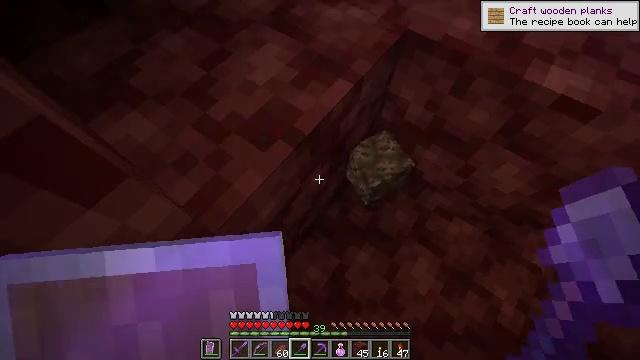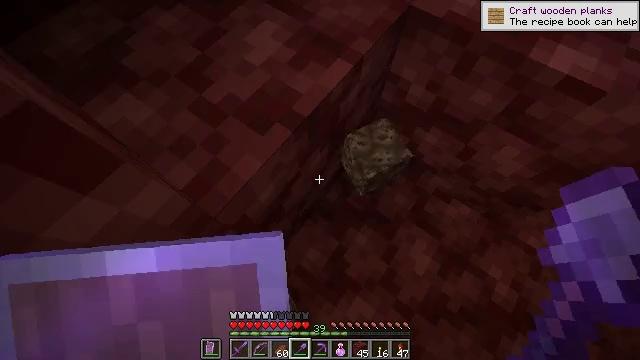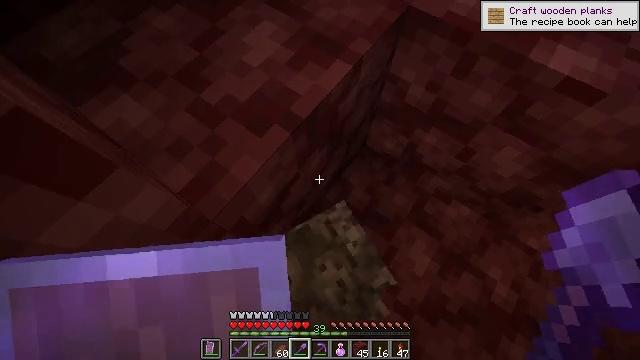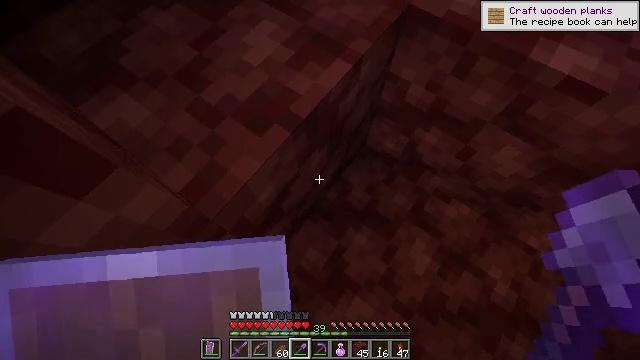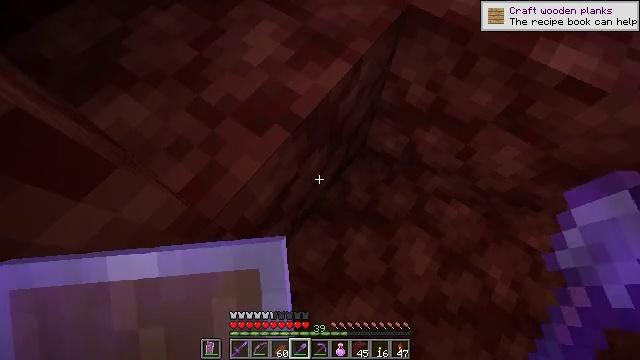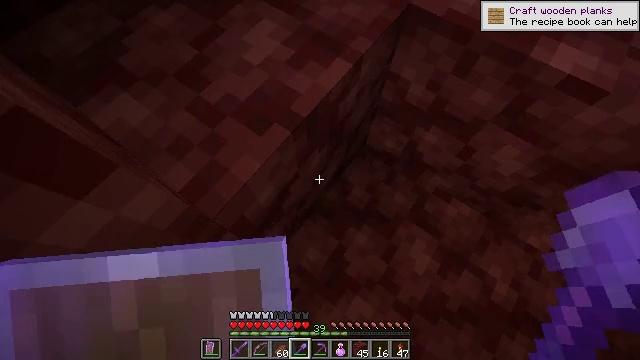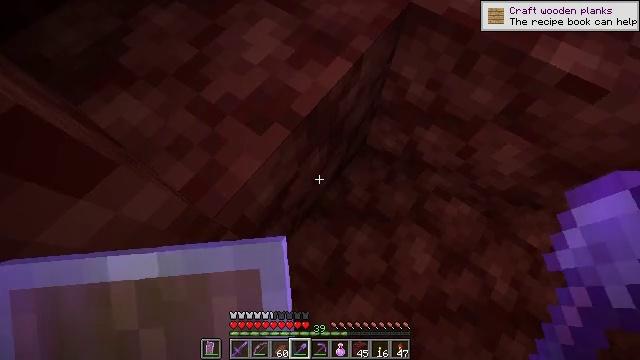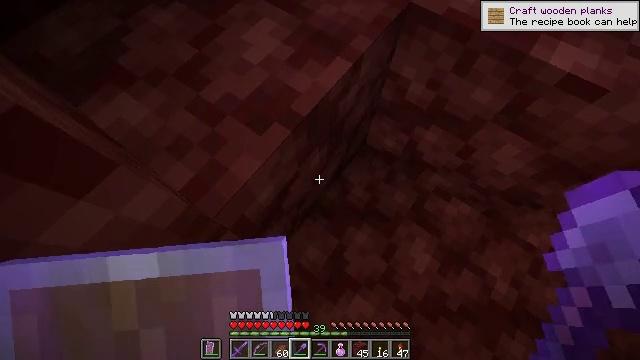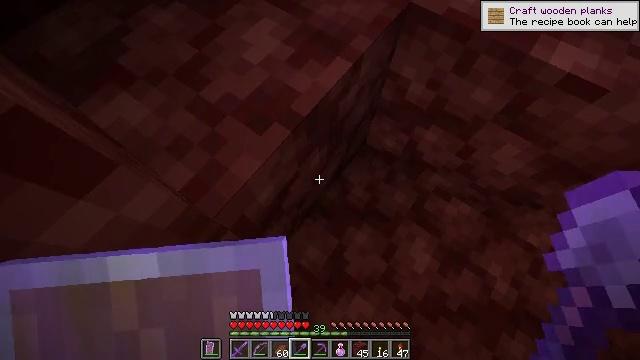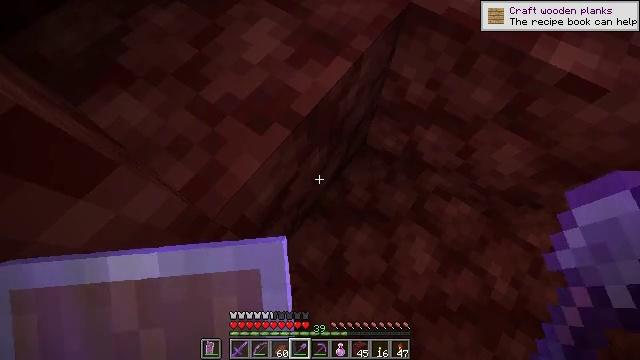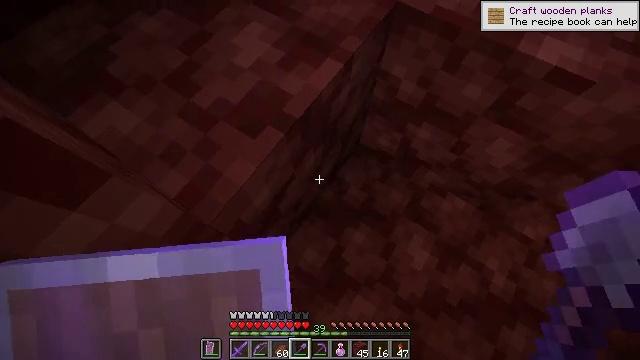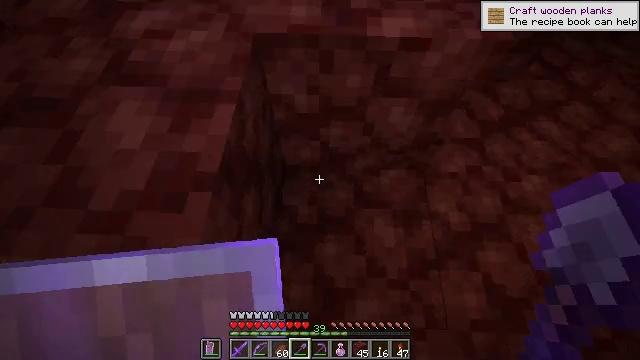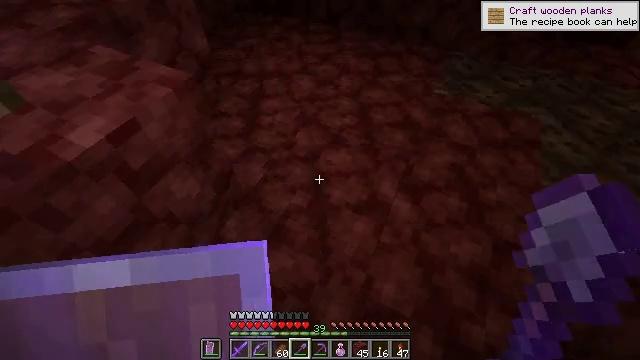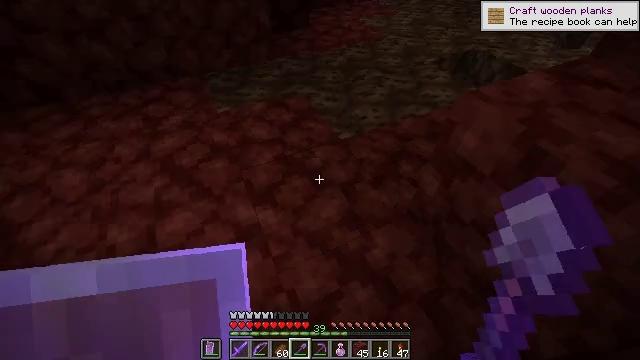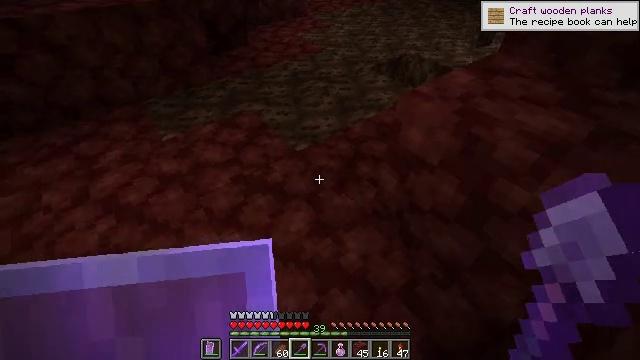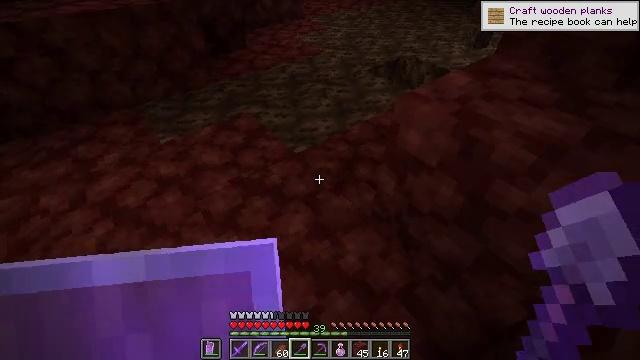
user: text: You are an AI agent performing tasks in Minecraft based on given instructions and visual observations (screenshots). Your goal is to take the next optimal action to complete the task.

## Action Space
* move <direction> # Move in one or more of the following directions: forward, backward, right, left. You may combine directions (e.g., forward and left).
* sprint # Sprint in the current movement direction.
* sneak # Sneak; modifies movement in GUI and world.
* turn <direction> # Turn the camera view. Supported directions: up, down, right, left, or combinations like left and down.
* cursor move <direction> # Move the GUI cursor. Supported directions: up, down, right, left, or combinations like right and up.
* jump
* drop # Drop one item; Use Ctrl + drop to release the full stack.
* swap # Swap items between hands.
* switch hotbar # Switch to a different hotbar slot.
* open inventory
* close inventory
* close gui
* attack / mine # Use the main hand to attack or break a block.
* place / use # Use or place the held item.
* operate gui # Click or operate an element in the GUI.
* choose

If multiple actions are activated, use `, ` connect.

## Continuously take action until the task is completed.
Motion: motion action
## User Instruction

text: Dig soul sand to use for potions.
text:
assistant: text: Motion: turn down
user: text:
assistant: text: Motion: no_op
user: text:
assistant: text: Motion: no_op
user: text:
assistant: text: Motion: no_op
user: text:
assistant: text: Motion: no_op
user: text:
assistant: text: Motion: no_op
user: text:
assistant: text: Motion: no_op
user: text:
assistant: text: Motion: no_op
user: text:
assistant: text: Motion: no_op
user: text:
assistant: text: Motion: turn right
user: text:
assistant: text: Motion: turn right and up
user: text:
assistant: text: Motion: turn right and up
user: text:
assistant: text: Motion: turn right and up
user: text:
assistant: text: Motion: turn right and up
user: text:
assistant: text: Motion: no_op
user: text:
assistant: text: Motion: no_op
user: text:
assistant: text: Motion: no_op
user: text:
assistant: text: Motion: no_op
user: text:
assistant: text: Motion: turn right and up
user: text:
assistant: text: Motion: turn right and up
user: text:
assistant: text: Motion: move forward, turn right and up
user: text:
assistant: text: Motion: move forward
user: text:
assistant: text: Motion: move forward
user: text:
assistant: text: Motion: move forward
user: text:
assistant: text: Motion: move forward
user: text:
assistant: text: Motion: move forward
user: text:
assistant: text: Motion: move forward
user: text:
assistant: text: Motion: move forward
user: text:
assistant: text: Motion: move forward and move left
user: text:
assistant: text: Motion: move forward and move left